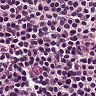
Metastatic tissue present: no